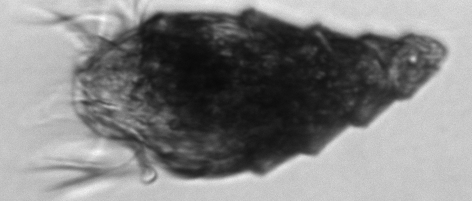
Label: Laboea_strobila